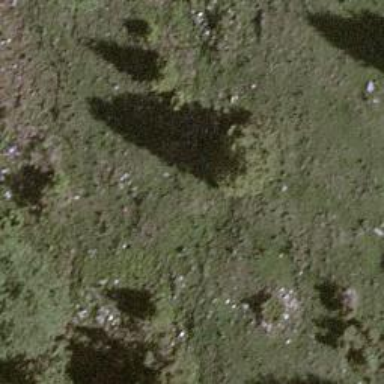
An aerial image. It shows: Single tag "natural: tree."